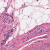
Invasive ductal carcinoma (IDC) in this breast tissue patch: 0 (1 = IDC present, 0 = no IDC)